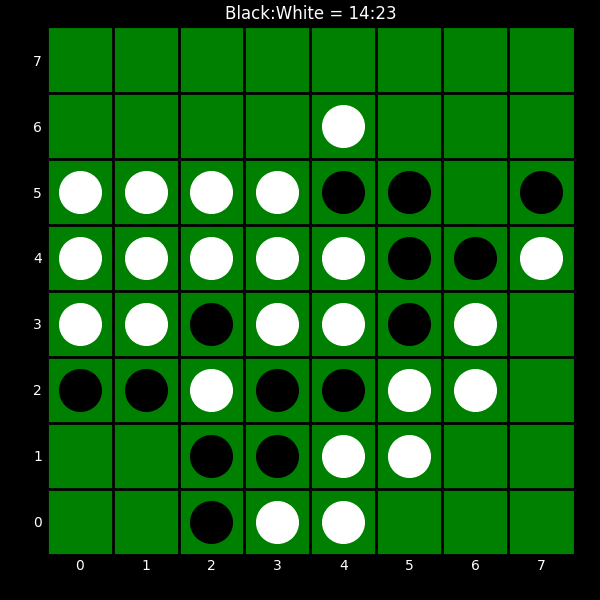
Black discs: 14
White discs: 23